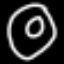
Label: donut